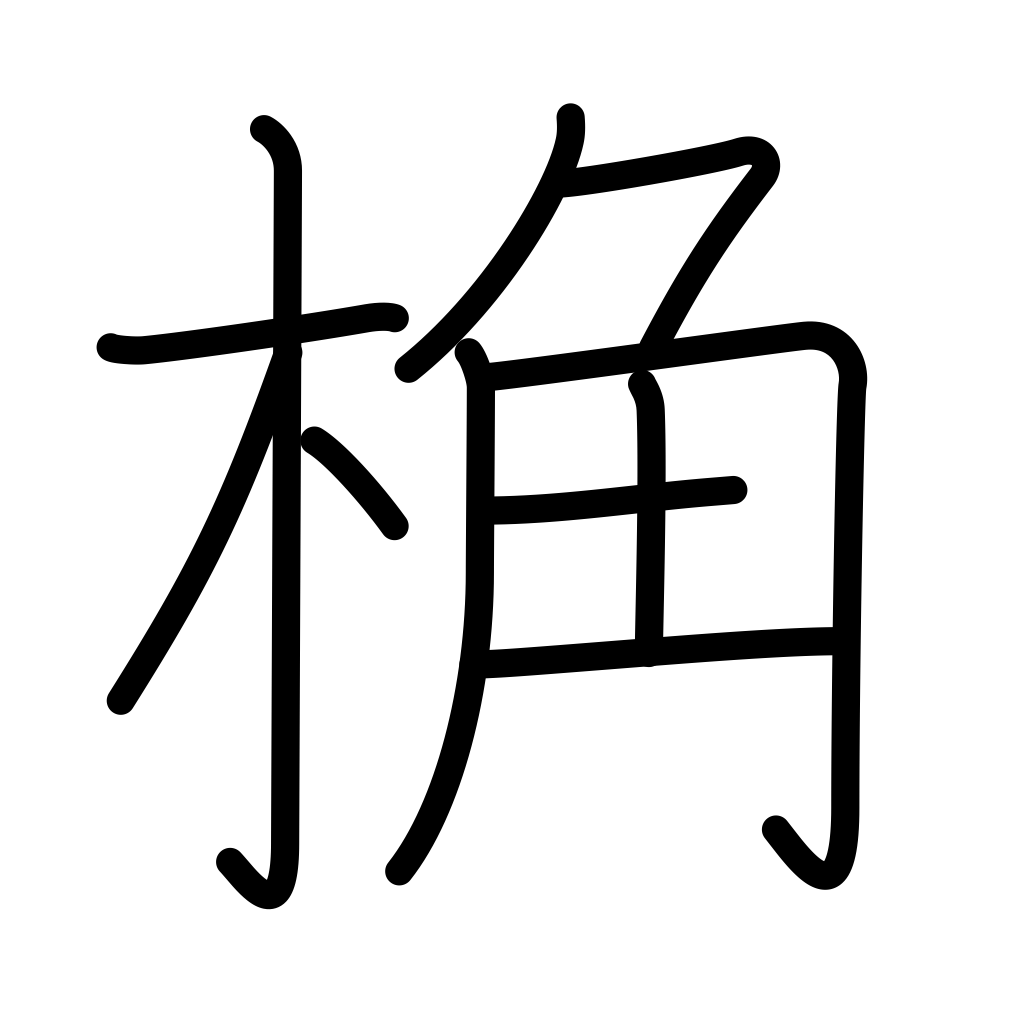
Meaning: rafter